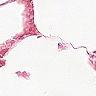
Metastatic tissue present: no